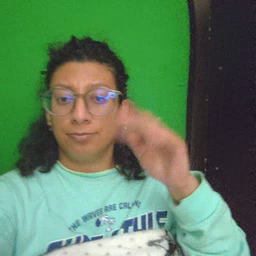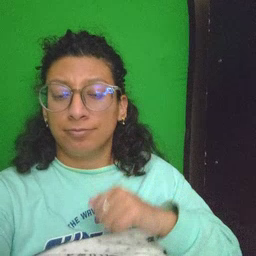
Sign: high